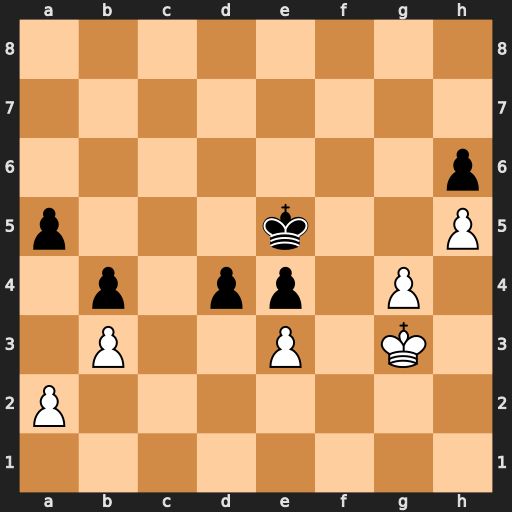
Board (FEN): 8/8/7p/p3k2P/1p1pp1P1/1P2P1K1/P7/8
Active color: w
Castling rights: -
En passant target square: -
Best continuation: exd4+ Kxd4 Kf2 Ke5 Ke3